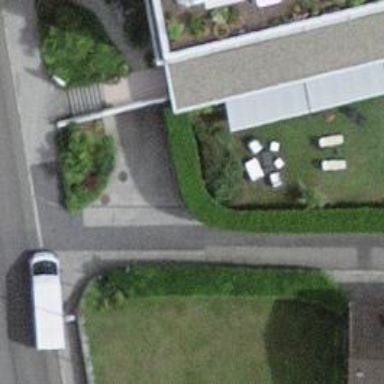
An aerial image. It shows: Hotel.